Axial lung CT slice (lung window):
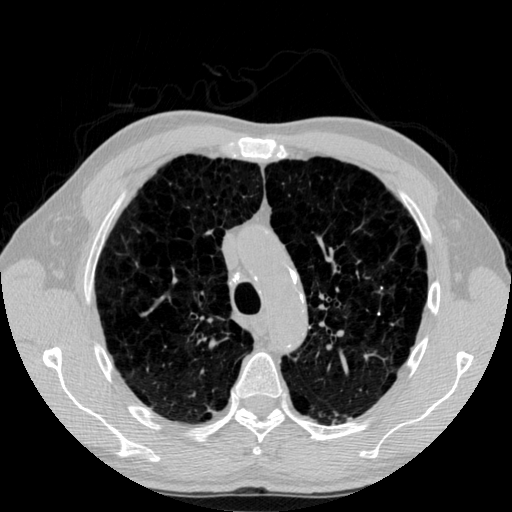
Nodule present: no